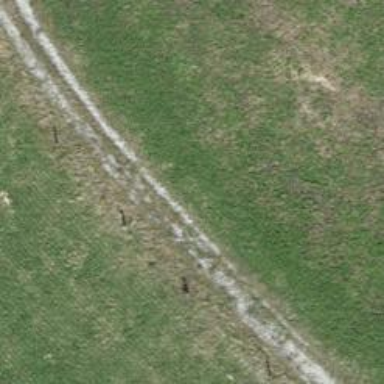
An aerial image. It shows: Grass track with grade4 surface.